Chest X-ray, PA view. Patient: 50 years old, sex M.
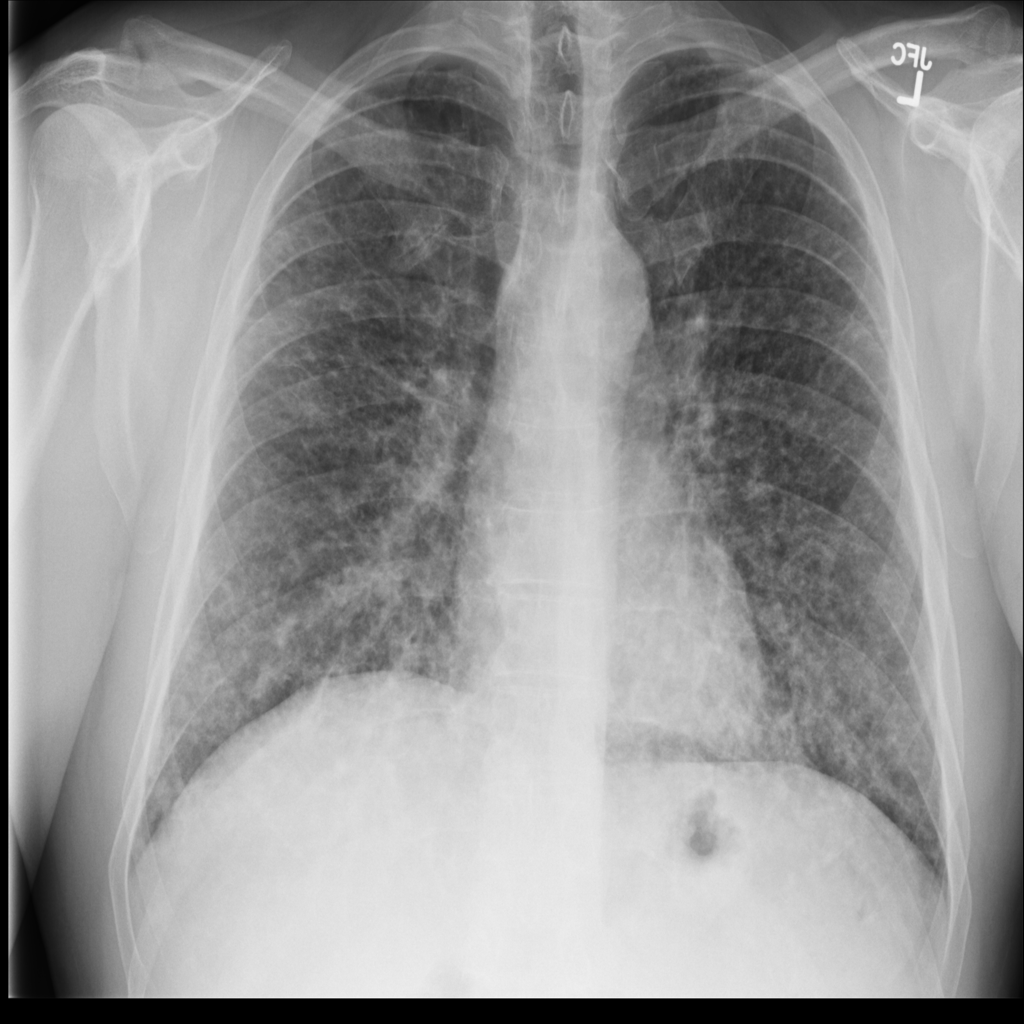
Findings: No Finding